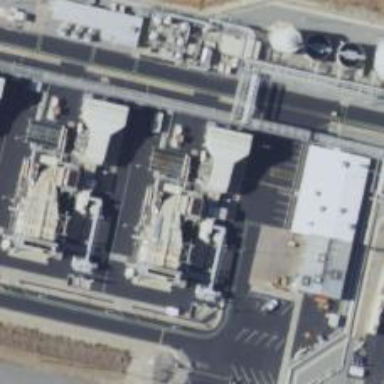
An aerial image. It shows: Gas turbine power generator.